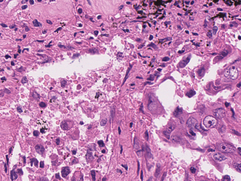
Tumor epithelial tissue: yes
Tumor-associated stroma tissue: yes
Normal tissue: no